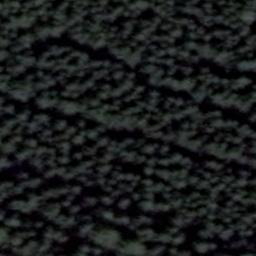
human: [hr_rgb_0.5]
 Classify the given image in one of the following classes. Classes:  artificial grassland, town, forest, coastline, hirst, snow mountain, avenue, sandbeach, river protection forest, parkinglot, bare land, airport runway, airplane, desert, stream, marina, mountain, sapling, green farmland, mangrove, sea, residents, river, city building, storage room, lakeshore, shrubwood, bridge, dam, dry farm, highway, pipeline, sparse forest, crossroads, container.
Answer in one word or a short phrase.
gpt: forest